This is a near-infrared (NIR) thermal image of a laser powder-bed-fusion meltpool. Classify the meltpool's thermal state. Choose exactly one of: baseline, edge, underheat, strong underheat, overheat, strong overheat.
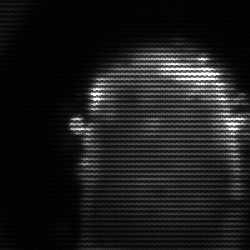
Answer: baseline